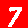
Digit: 7